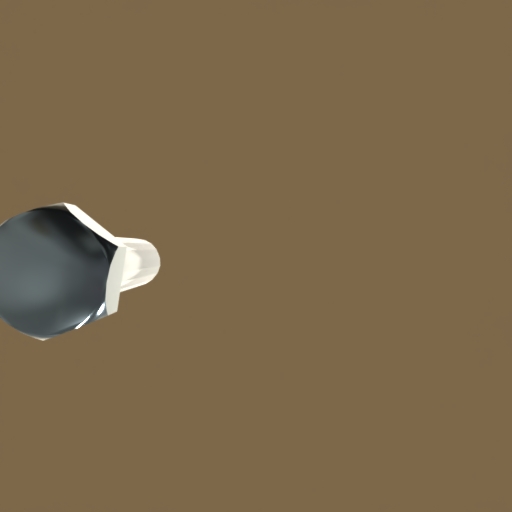
Label: bolt